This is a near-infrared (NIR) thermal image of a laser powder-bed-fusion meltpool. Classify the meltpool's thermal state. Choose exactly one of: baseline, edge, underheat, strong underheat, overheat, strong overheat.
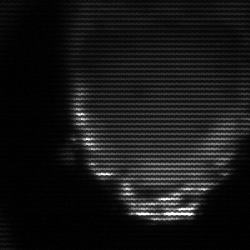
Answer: edge